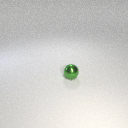
small green metal sphere